Field crop: tomato
Growth stage: 1
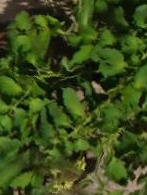
Species: tomato